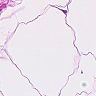
Metastatic tissue present: no